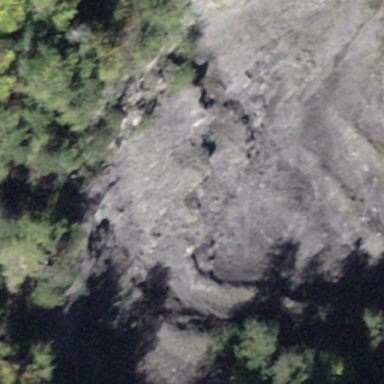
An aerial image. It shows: Landscape of bare rock.